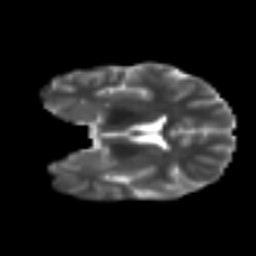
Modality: T2w
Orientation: coronal
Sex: male
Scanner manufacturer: ge
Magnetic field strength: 3 T
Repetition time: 7 s
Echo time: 0.08 s